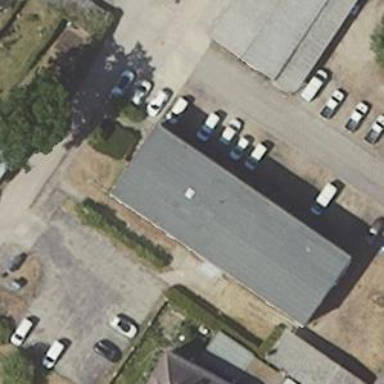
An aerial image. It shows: Commercial building.